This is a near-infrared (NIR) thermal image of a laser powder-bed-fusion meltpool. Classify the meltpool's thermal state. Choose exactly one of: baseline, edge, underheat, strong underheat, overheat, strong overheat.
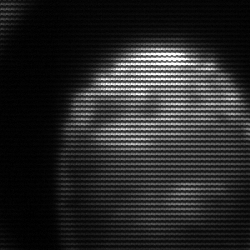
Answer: edge